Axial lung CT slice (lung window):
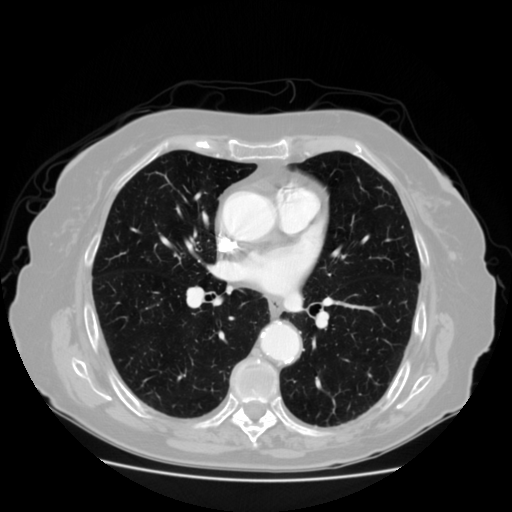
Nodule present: no